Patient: sex F, age 54
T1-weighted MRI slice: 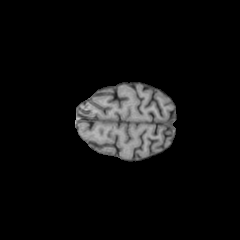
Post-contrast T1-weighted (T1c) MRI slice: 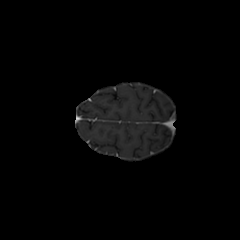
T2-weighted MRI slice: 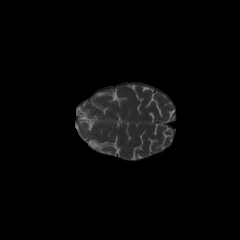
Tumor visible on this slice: no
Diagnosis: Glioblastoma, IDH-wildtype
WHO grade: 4